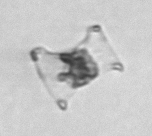
Label: Eucampia